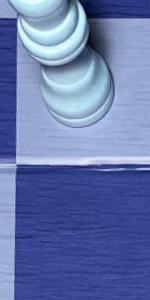
Label: Empty